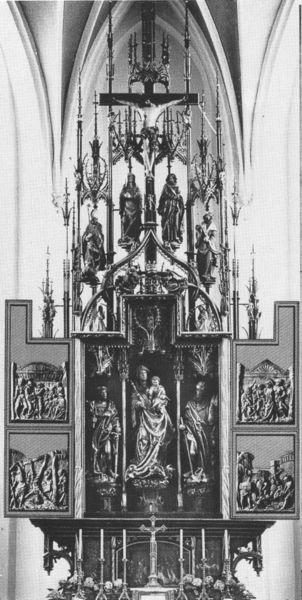
Titel: Hochaltar der ehemaligen Stiftskirche St. Kastulus in Moosburg
Standort: Moosburg, ehemalige Stiftskirche St. Kastulus (EU - D - Bayern)
Schlagwörter: weiß, schwarz, szene, kirche, engel, figuren, kerzen, kreuz, dom, altar, orgel, jesus, kreuzigung, apsis, maria, marie, tryptichon, kreuzgang